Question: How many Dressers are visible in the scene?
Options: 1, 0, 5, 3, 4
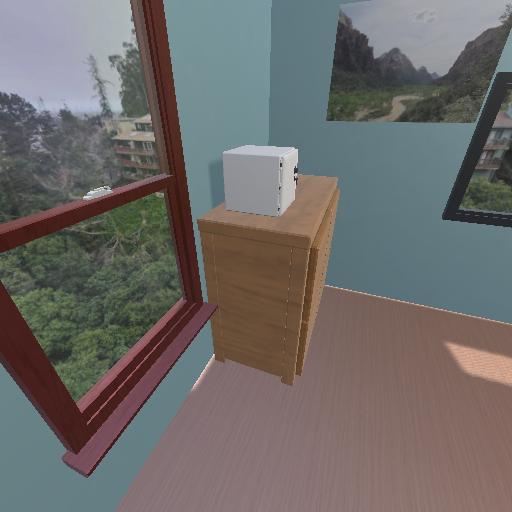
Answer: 1